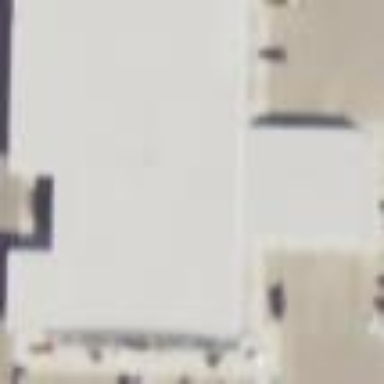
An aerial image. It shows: Building that houses car shop.